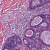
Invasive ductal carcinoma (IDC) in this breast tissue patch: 1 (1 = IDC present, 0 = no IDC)